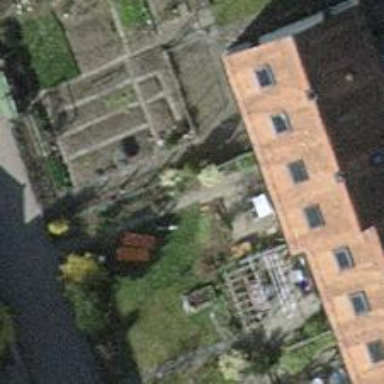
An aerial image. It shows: Terrace-style building with gabled roof.